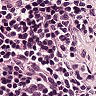
Metastatic tissue present: no